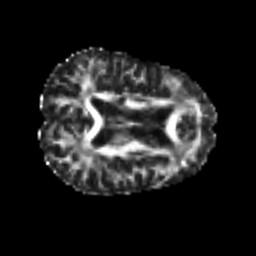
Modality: FA
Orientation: axial
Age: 53
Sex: male
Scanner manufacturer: siemens
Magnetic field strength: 3 T
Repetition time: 4.987 s
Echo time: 0.0792 s